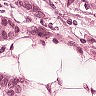
Metastatic tissue present: yes